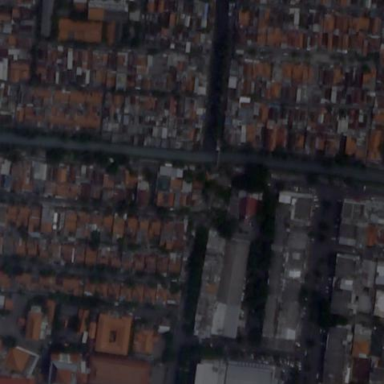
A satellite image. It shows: Residential area.